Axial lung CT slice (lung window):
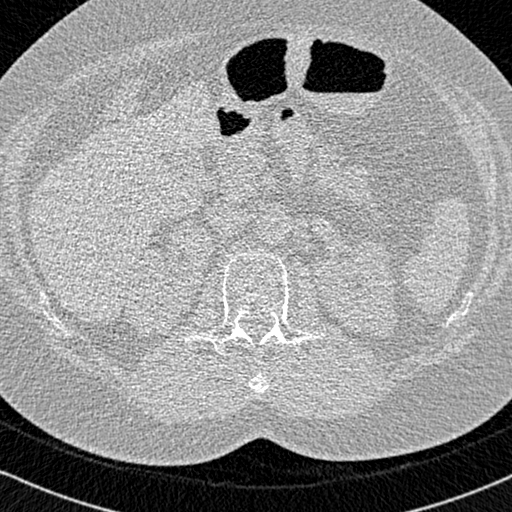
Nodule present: no